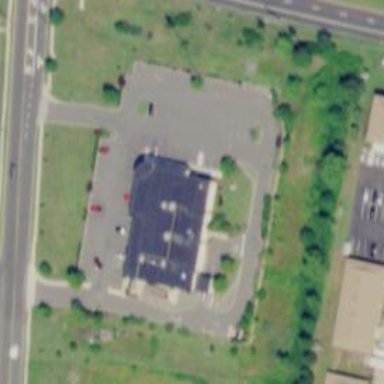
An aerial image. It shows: Pharmacy providing healthcare services.